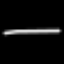
Label: line